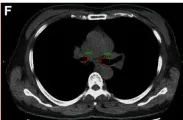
The number and distribution of seeds in plan before placement. (A-G) The seeds distribution and isodose distribution in thoracic computerized tomography (CT) scans.
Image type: radiology (ct)